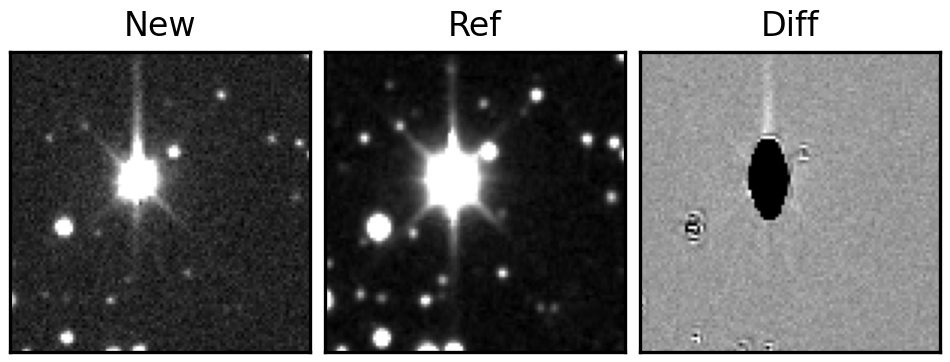
Label: bogus